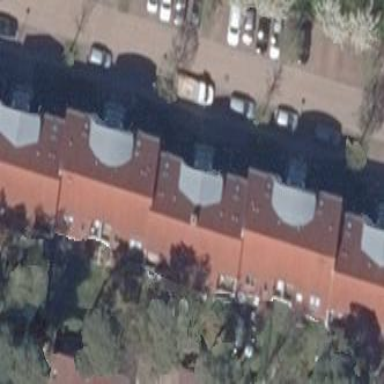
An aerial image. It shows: View of apartment building.